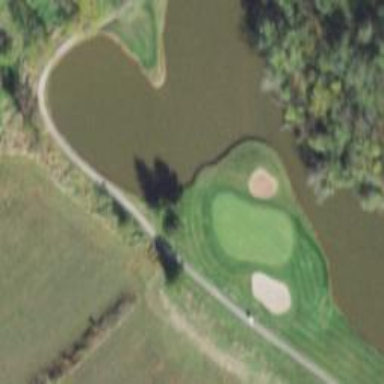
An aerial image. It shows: Water hazard on golf course. The hazard is natural water feature.